Question: I am new in SignalR
In my application I have a Window service which used for sending signalr message and it is working fine in one mvc4 application.
Now I have to use the SignalR service in different project But that same service showing bellow error in the application.

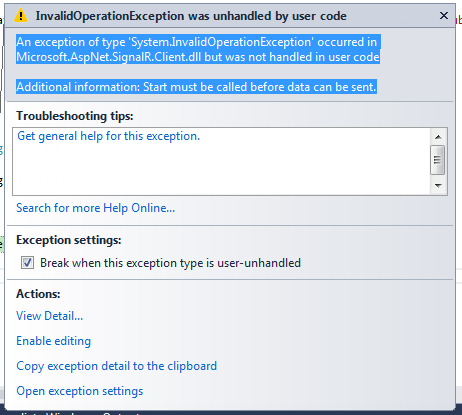
Answer: it is fixed by just updating Microsoft.AspNet.SignalR.Client" version to 2.1.1